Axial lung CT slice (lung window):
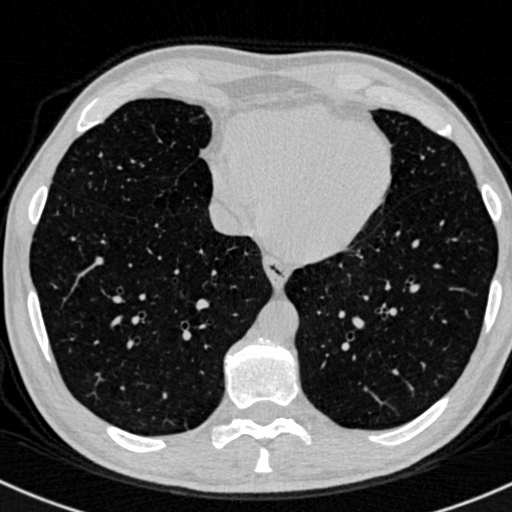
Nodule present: no